Aerial crown-view tile of a tropical tree (Barro Colorado Island, Panama), acquired 20250414:
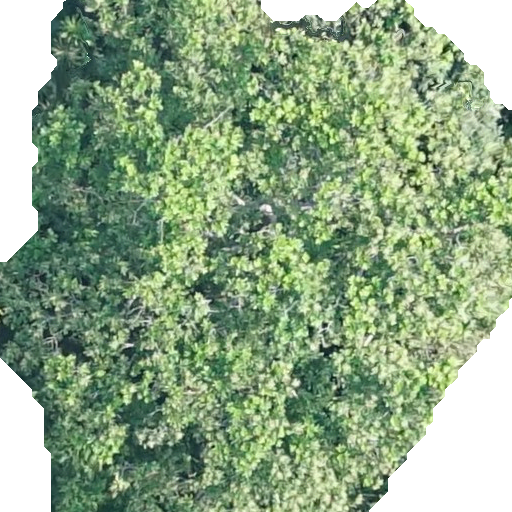
Species: Anacardium excelsum
GBIF accepted scientific name: Anacardium excelsum
Crown area: 389.826 m²